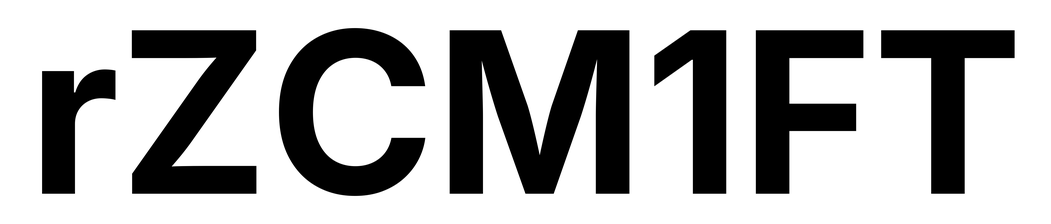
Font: Inter_Bold